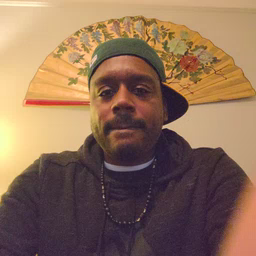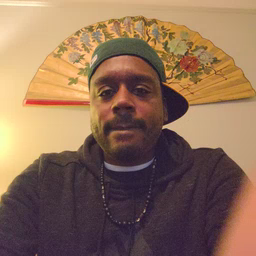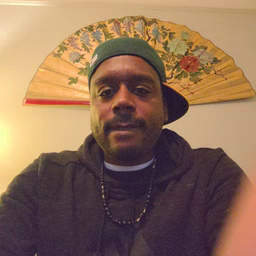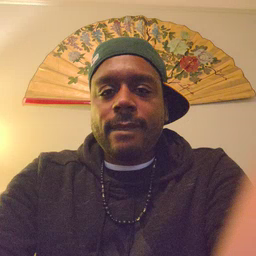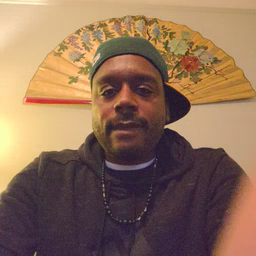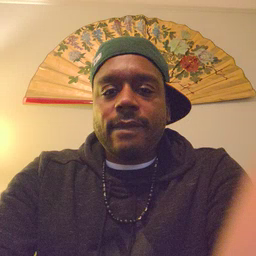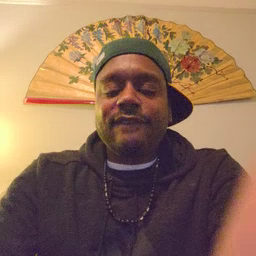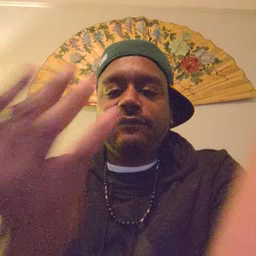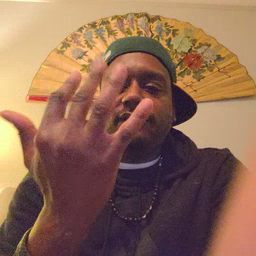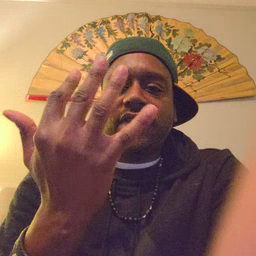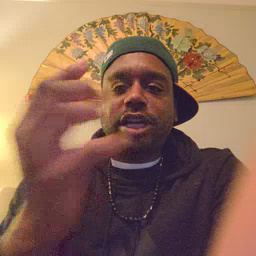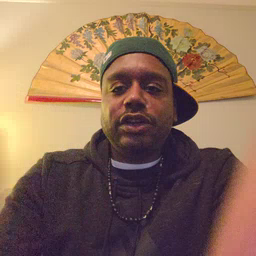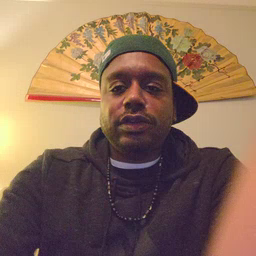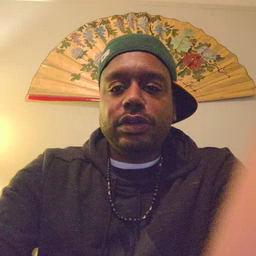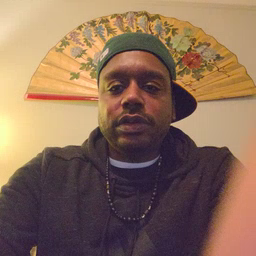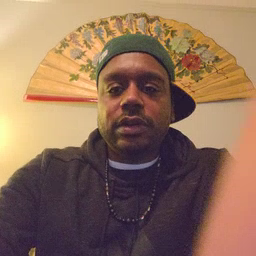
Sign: finger